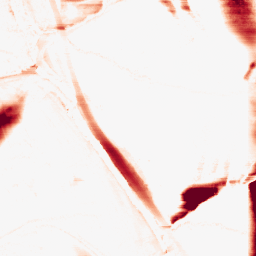
Category: morphological
Decomposition family: morphological_rect
Decomposition parameters: operation: opening
width: 50
height: 5
Upsampling method: quintic
Upsampling parameters: scale: 4
Upsampling scale: 4